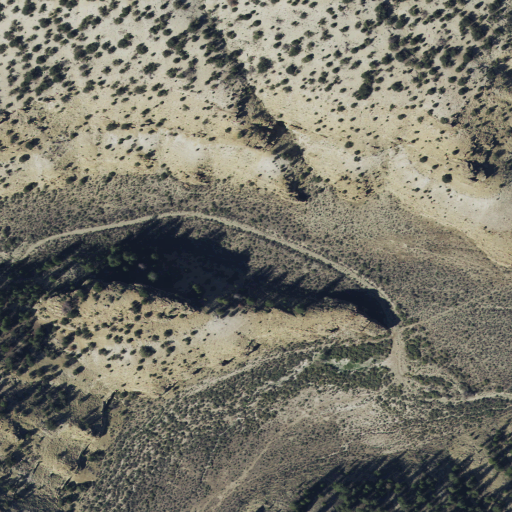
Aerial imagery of valley in Utah named Death Canyon containing shrub and evergreen forest